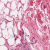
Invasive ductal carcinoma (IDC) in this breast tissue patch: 0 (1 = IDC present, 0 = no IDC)